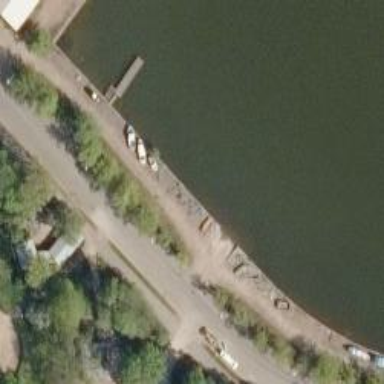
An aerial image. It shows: Slipway on leisure land.